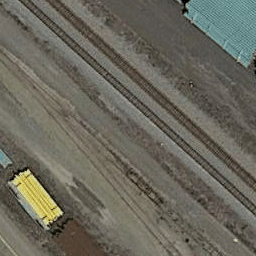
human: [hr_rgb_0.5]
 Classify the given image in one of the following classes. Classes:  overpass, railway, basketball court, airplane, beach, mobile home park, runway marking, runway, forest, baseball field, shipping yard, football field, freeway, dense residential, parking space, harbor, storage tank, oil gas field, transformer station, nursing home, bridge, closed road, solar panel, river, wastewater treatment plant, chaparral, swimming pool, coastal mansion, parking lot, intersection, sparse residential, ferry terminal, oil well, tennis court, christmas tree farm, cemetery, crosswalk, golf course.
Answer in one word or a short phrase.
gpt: railway